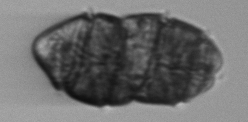
Label: Margalefidinium